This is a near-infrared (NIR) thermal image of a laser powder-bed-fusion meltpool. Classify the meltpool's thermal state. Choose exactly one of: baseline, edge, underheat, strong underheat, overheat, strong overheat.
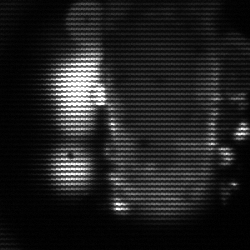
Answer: strong underheat